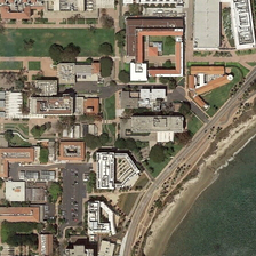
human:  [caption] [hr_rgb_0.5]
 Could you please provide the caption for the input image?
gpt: There is a lake near the school.

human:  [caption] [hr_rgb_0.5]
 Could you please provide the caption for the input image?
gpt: There's a lake near a school.

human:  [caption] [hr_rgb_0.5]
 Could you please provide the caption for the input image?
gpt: are there in the school a few trees .

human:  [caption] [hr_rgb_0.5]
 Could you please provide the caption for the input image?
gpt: There is a lake next to the school.

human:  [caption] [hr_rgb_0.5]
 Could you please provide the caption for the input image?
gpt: School near the lake